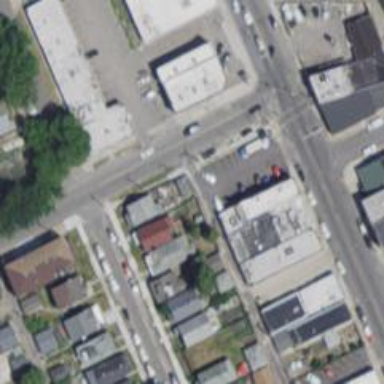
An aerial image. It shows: Alleyway designated as service road.